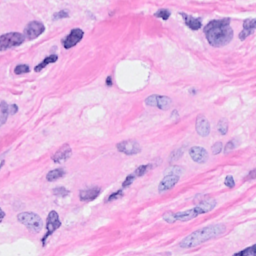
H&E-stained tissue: Breast